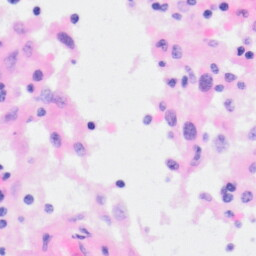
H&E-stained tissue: Kidney